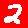
Digit: 2